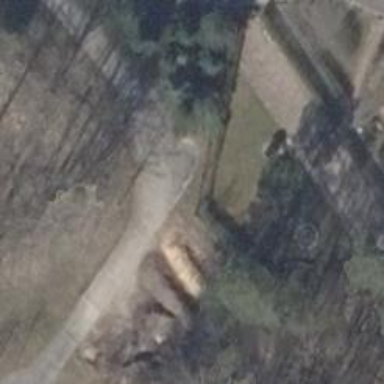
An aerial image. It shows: Paved driveway designated as service road.